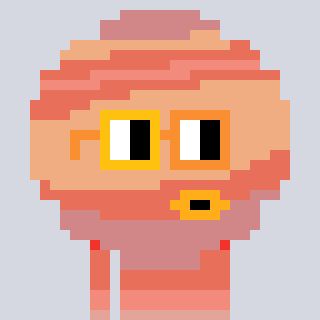
a pixel art character with square yellow and orange glasses, a jupiter-shaped head and a redpinkish-colored body on a cool background